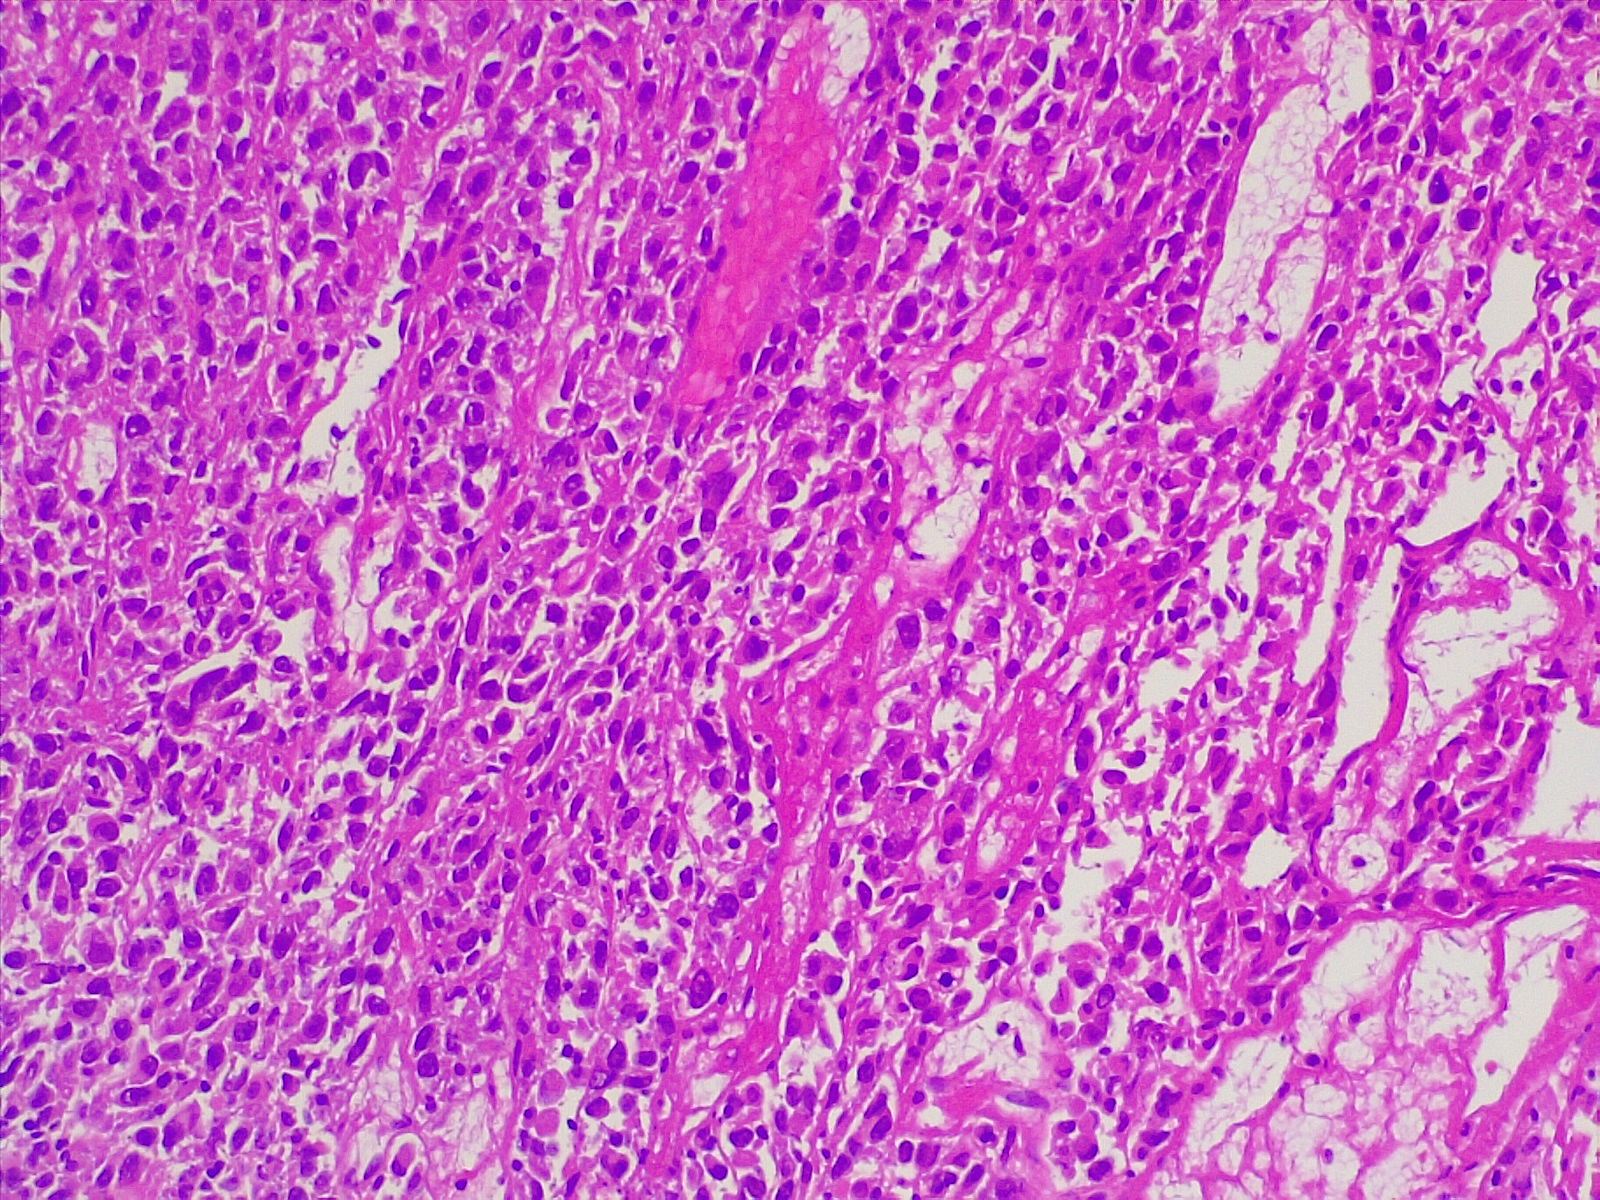
Label: lung adenocarcinoma, poorly differentiated